Interaction volume radius: 5 \u00c5
Interaction volume height: 20 \u00c5
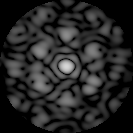
Disorder parameter: 0.6264